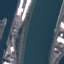
Land use / land cover: River